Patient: sex M, age 76
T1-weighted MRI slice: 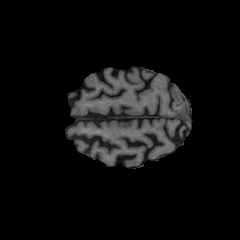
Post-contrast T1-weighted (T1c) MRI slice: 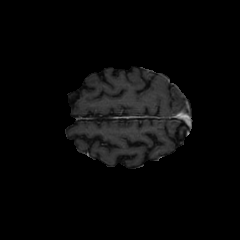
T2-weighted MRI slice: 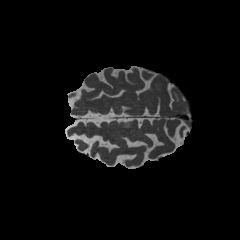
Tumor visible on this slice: yes
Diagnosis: Glioblastoma, IDH-wildtype
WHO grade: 4